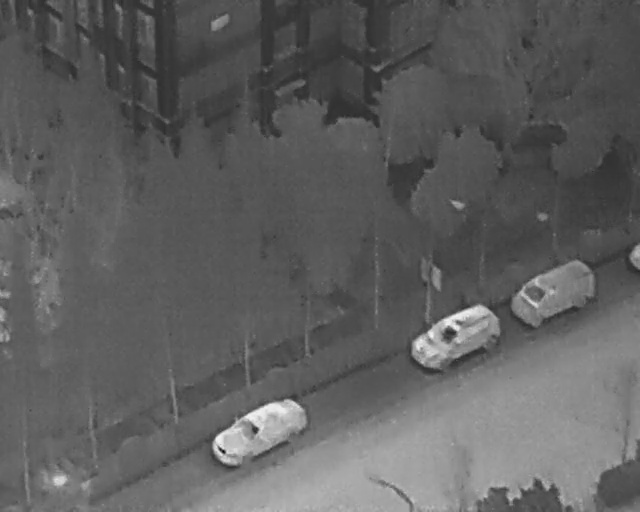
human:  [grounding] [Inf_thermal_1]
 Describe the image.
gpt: In the satellite image, there is  <ref>1 large car </ref> <box>[[36, 74, 43, 93, 151]]</box> located at bottom,  <ref>2 large car </ref> <box>[[64, 61, 78, 70, 58], [79, 52, 93, 62, 60]]</box> located at right.